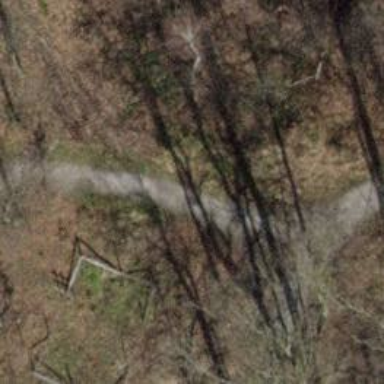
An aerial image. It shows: Footway with fine gravel surface.